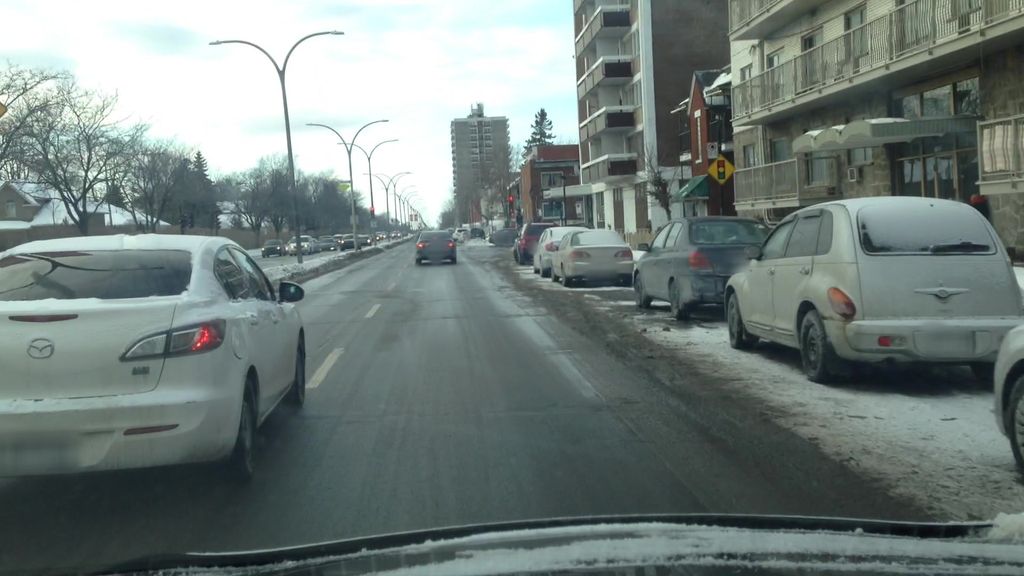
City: montreal